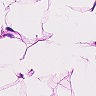
Metastatic tissue present: no